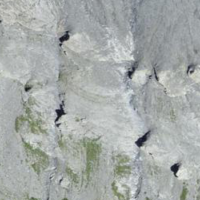
EUNIS habitat code: 48
Species observed at this site:
Euphorbia cyparissias
Scutellaria alpina